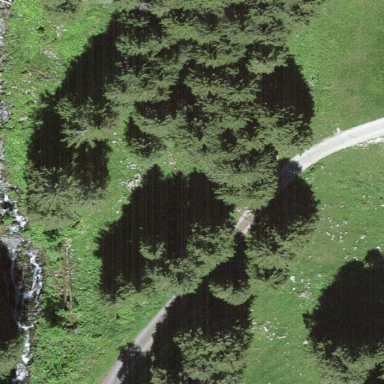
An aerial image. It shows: Forest with needle-leaved trees.